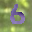
Label: 6